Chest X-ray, PA view. Patient: 70 years old, sex F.
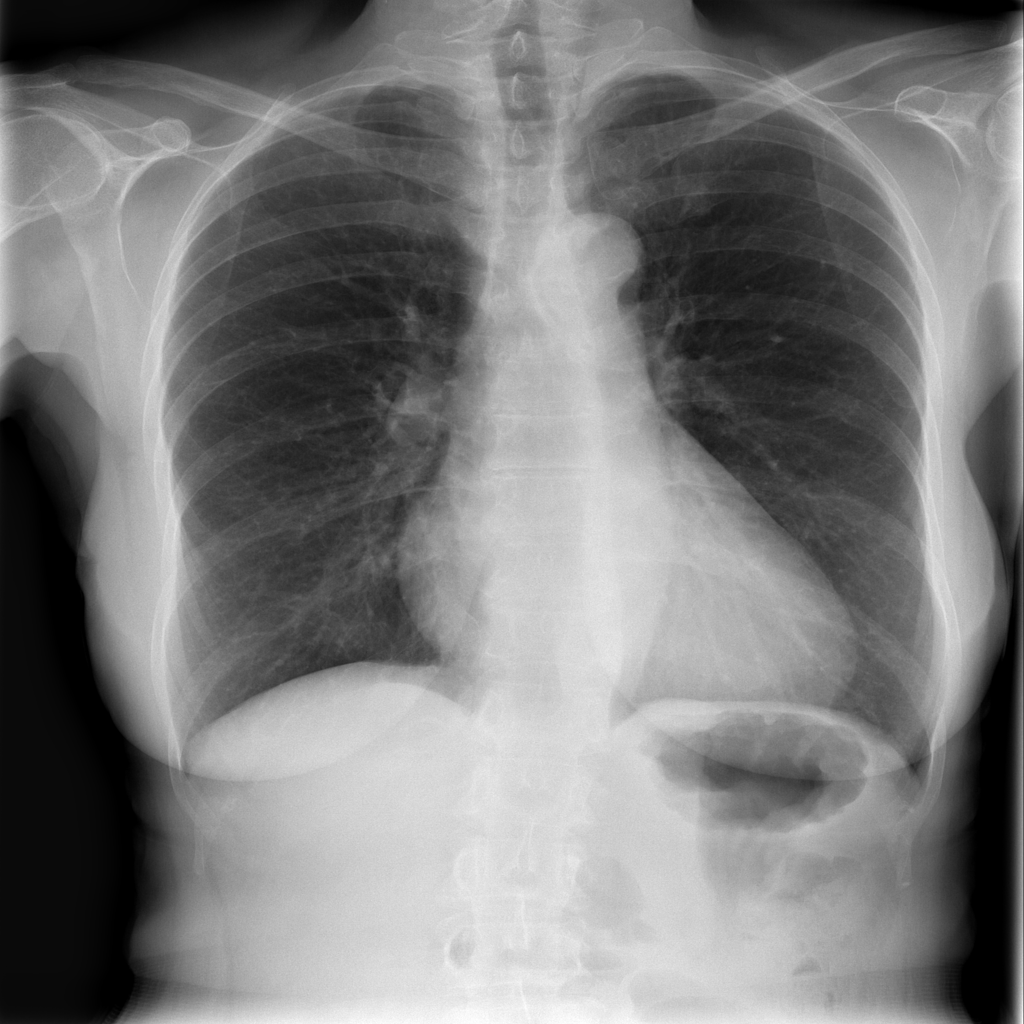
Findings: Cardiomegaly, Effusion